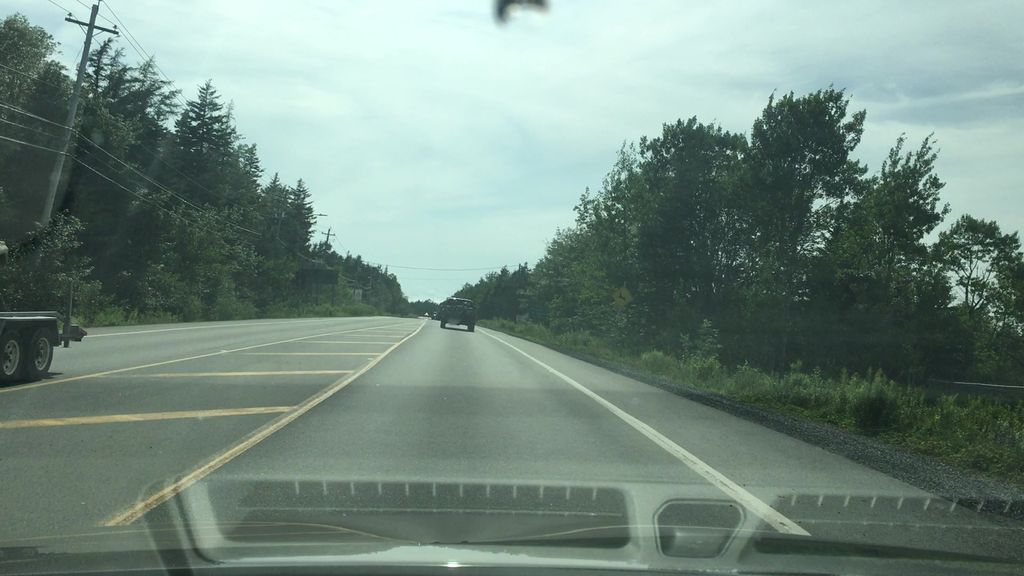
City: halifax